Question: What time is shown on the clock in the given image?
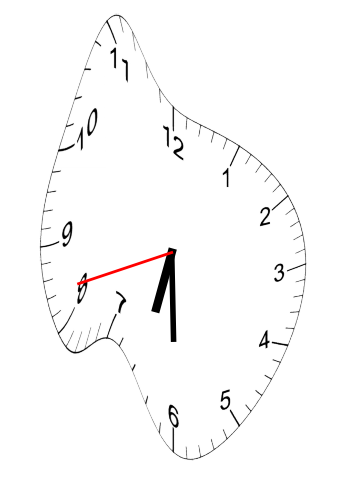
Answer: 06:29:42